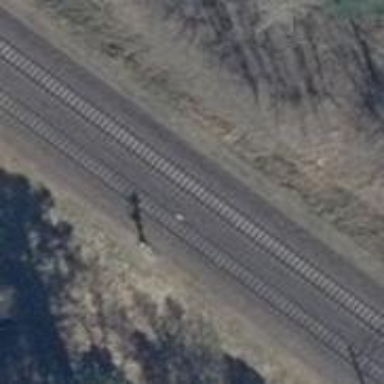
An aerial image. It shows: Railway signal.